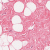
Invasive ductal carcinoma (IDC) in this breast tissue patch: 0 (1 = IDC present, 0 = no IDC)